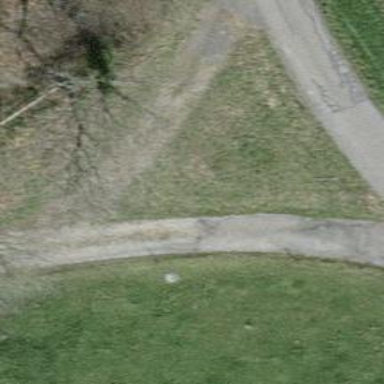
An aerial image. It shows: Compacted track road with grade3 tracktype.